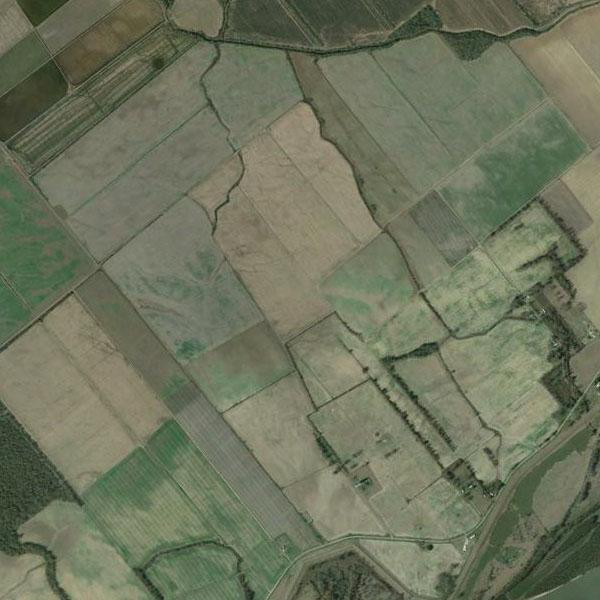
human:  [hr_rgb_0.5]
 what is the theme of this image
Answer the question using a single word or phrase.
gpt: farmland